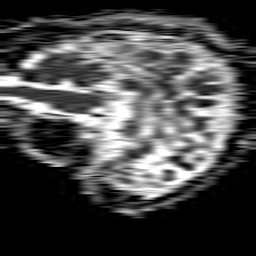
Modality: ADC
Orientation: sagittal
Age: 65
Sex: male
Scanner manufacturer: philips
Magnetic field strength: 1.5 T
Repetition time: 4.6 s
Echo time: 0.08631 s